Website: home-depot
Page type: payment
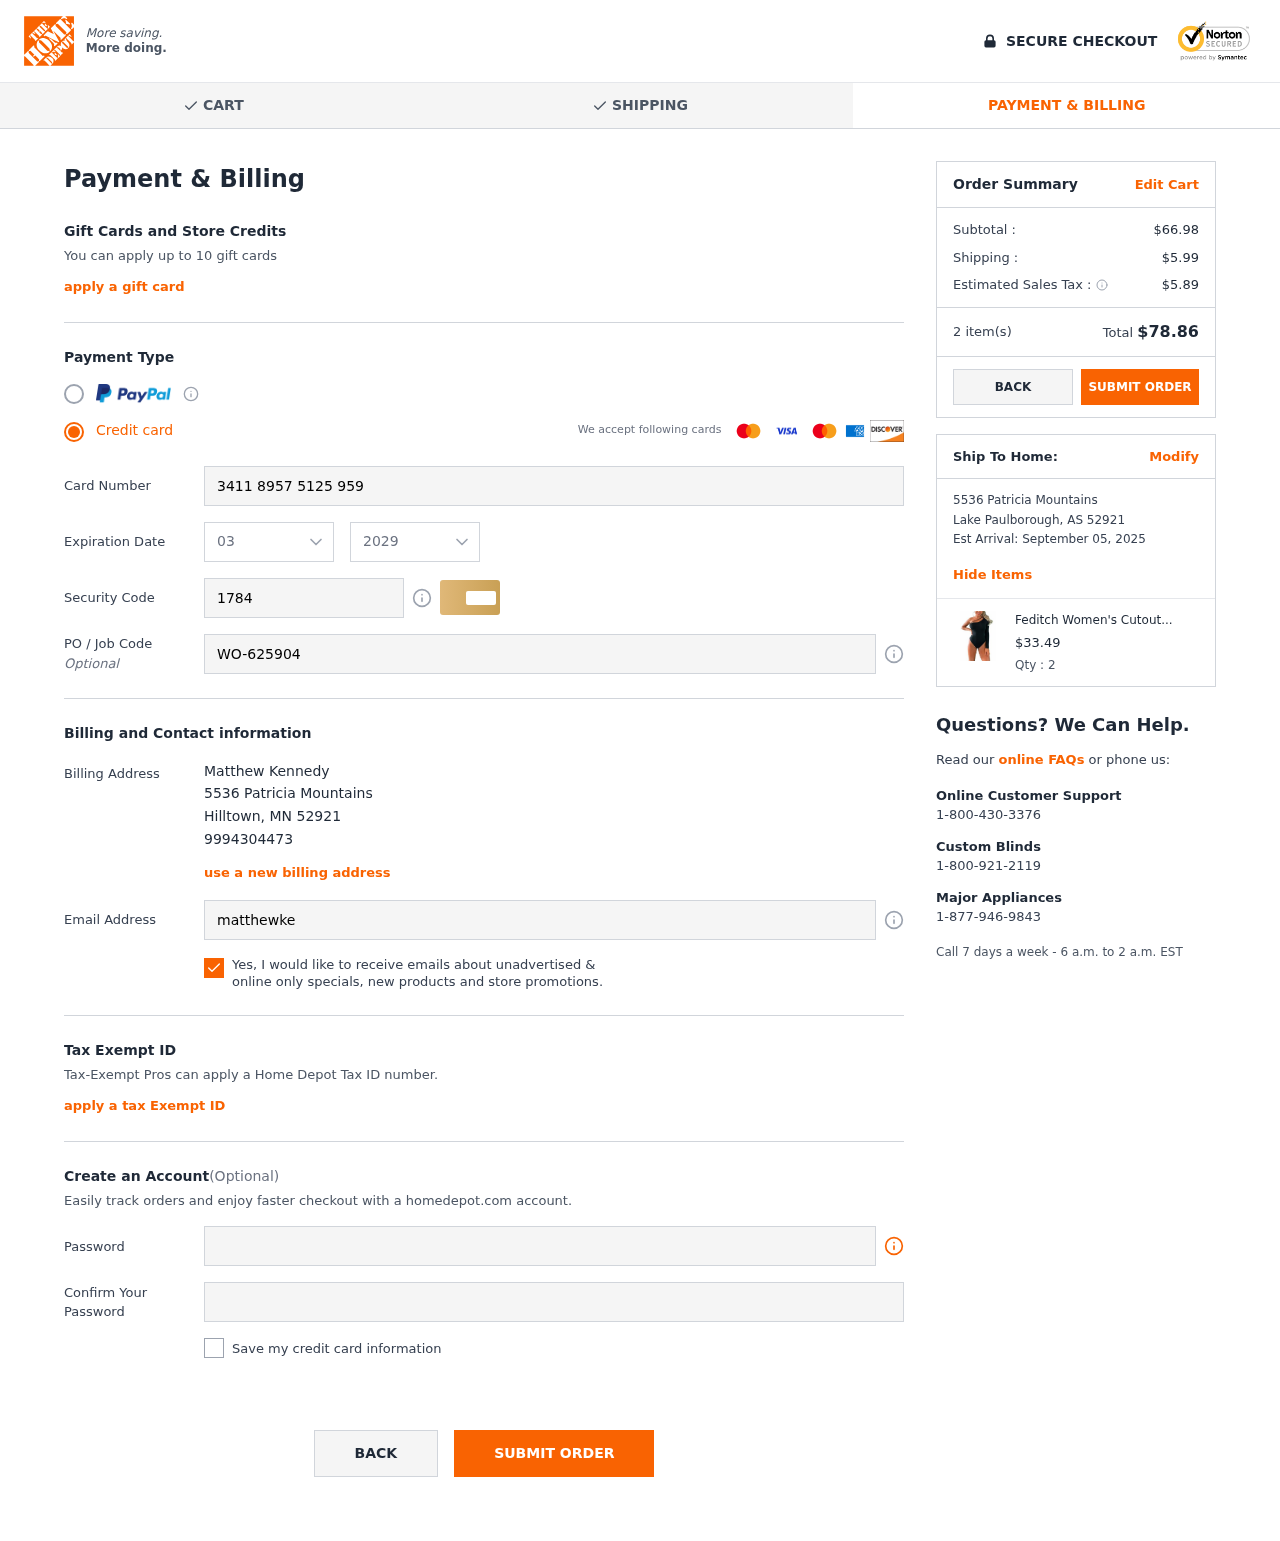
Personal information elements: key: PII_CARD_CVV
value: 1784
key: PII_CARD_EXPIRY_MONTH
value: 03
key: PII_CARD_EXPIRY_YEAR
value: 29
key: PII_CARD_NUMBER
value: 3411 8957 5125 959
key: PII_CITY
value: Hilltown
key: PII_CITY2
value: Lake Paulborough
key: PII_EMAIL
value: matthewkennedy@gmail.com
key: PII_FULLNAME
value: Matthew Kennedy
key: PII_JOB_CODE
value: WO-625904
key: PII_PHONE
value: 9994304473
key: PII_POSTCODE
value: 52921
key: PII_POSTCODE2
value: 52921
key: PII_STATE_ABBR
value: MN
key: PII_STATE_ABBR2
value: AS
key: PII_STREET
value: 5536 Patricia Mountains
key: PII_STREET2
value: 5536 Patricia Mountains
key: PII_POSTCODE_FULL
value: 52921
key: PII_POSTCODE_NUMERIC
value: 52921
Product elements: key: PRODUCT1_NAME
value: Feditch Women's Cutout Slim Fit One Shoulder Long Sleeve Bottoming Shirt Bodysuit Black Small
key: PRODUCT1_PRICE
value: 33.49
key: PRODUCT1_QUANTITY
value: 2
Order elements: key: ORDER_SUBTOTAL
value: $66.98
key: ORDER_SHIPPING_COST
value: $5.99
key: ORDER_TAX
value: $5.89
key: ORDER_NUM_ITEMS
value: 2 item(s)
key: ORDER_TOTAL
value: $78.86
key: ORDER_DELIVERY_DATE
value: September 05, 2025